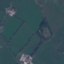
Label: Pasture